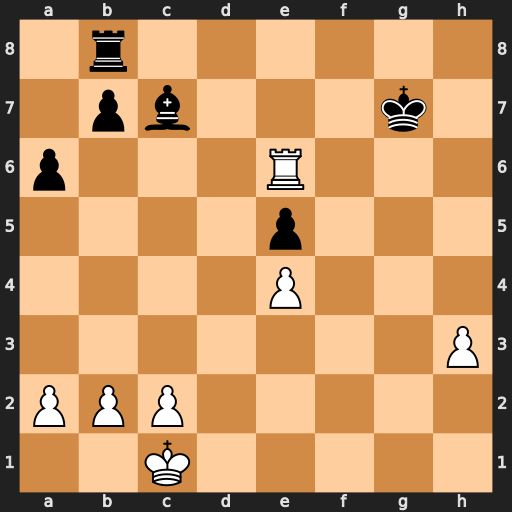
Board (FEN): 1r6/1pb3k1/p3R3/4p3/4P3/7P/PPP5/2K5
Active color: w
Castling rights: -
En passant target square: -
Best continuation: Re7+ Kg6 Rxc7